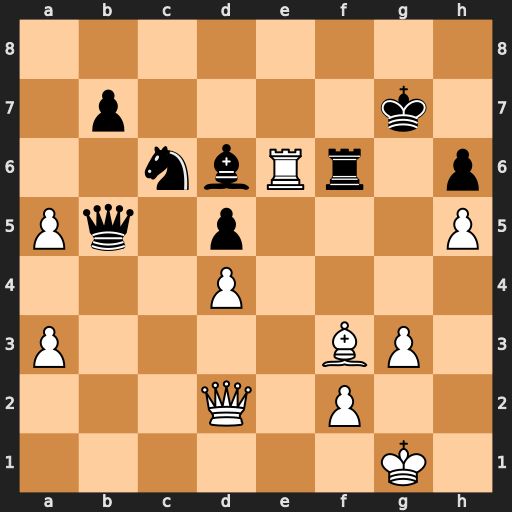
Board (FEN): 8/1p4k1/2nbRr1p/Pq1p3P/3P4/P4BP1/3Q1P2/6K1
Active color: w
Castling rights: -
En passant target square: -
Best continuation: Rxf6 Kxf6 Qxh6+